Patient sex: M
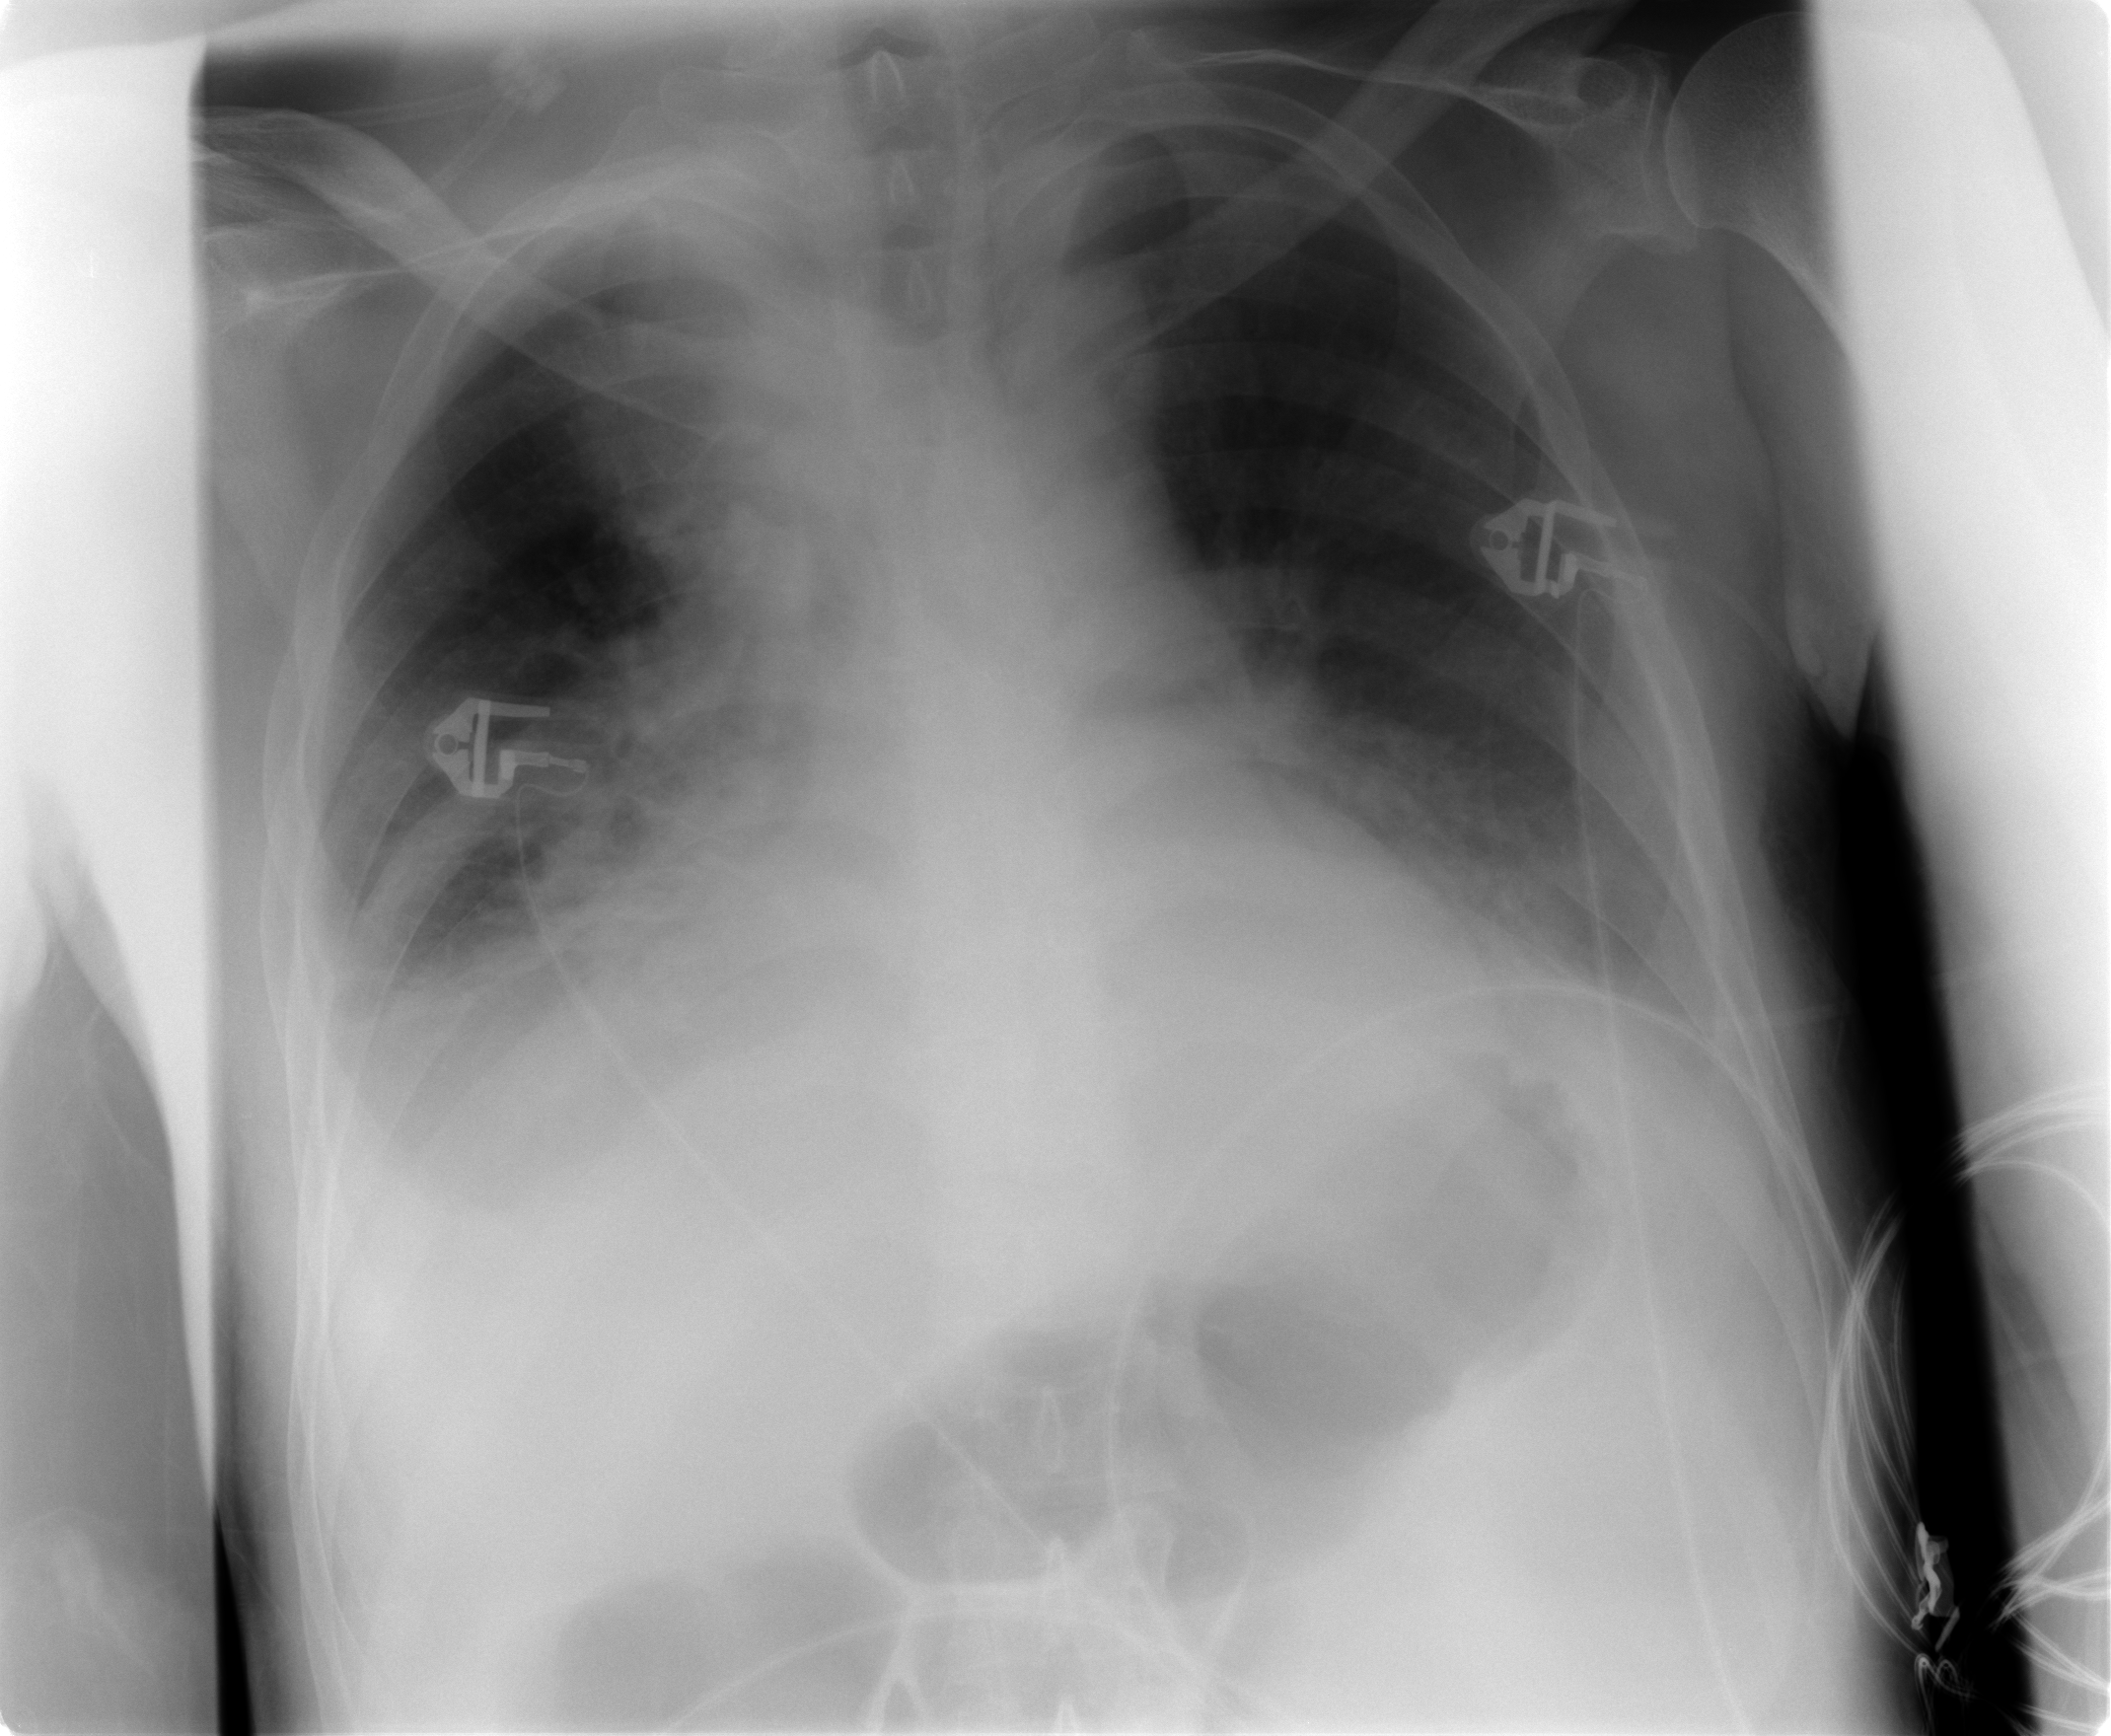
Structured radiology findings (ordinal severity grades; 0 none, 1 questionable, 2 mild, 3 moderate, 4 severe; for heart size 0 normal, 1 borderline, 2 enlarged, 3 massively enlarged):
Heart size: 1
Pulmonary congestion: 2
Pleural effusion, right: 1
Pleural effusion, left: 0
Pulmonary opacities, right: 3
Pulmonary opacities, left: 0
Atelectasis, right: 3
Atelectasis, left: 0